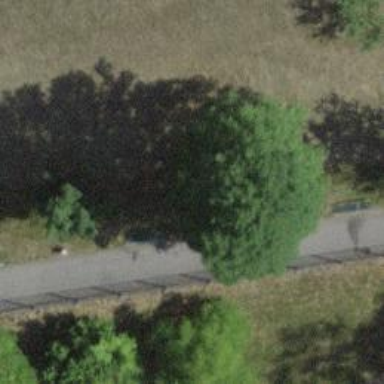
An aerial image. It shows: Bench for seating.